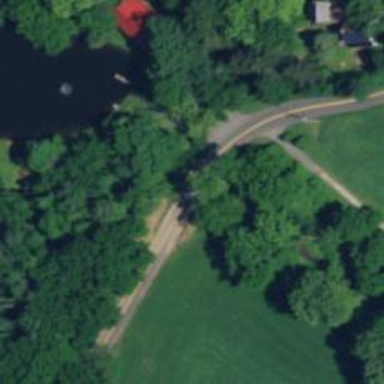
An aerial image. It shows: Tertiary road on asphalt surface running over box culvert bridge.